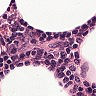
Metastatic tissue present: no